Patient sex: M
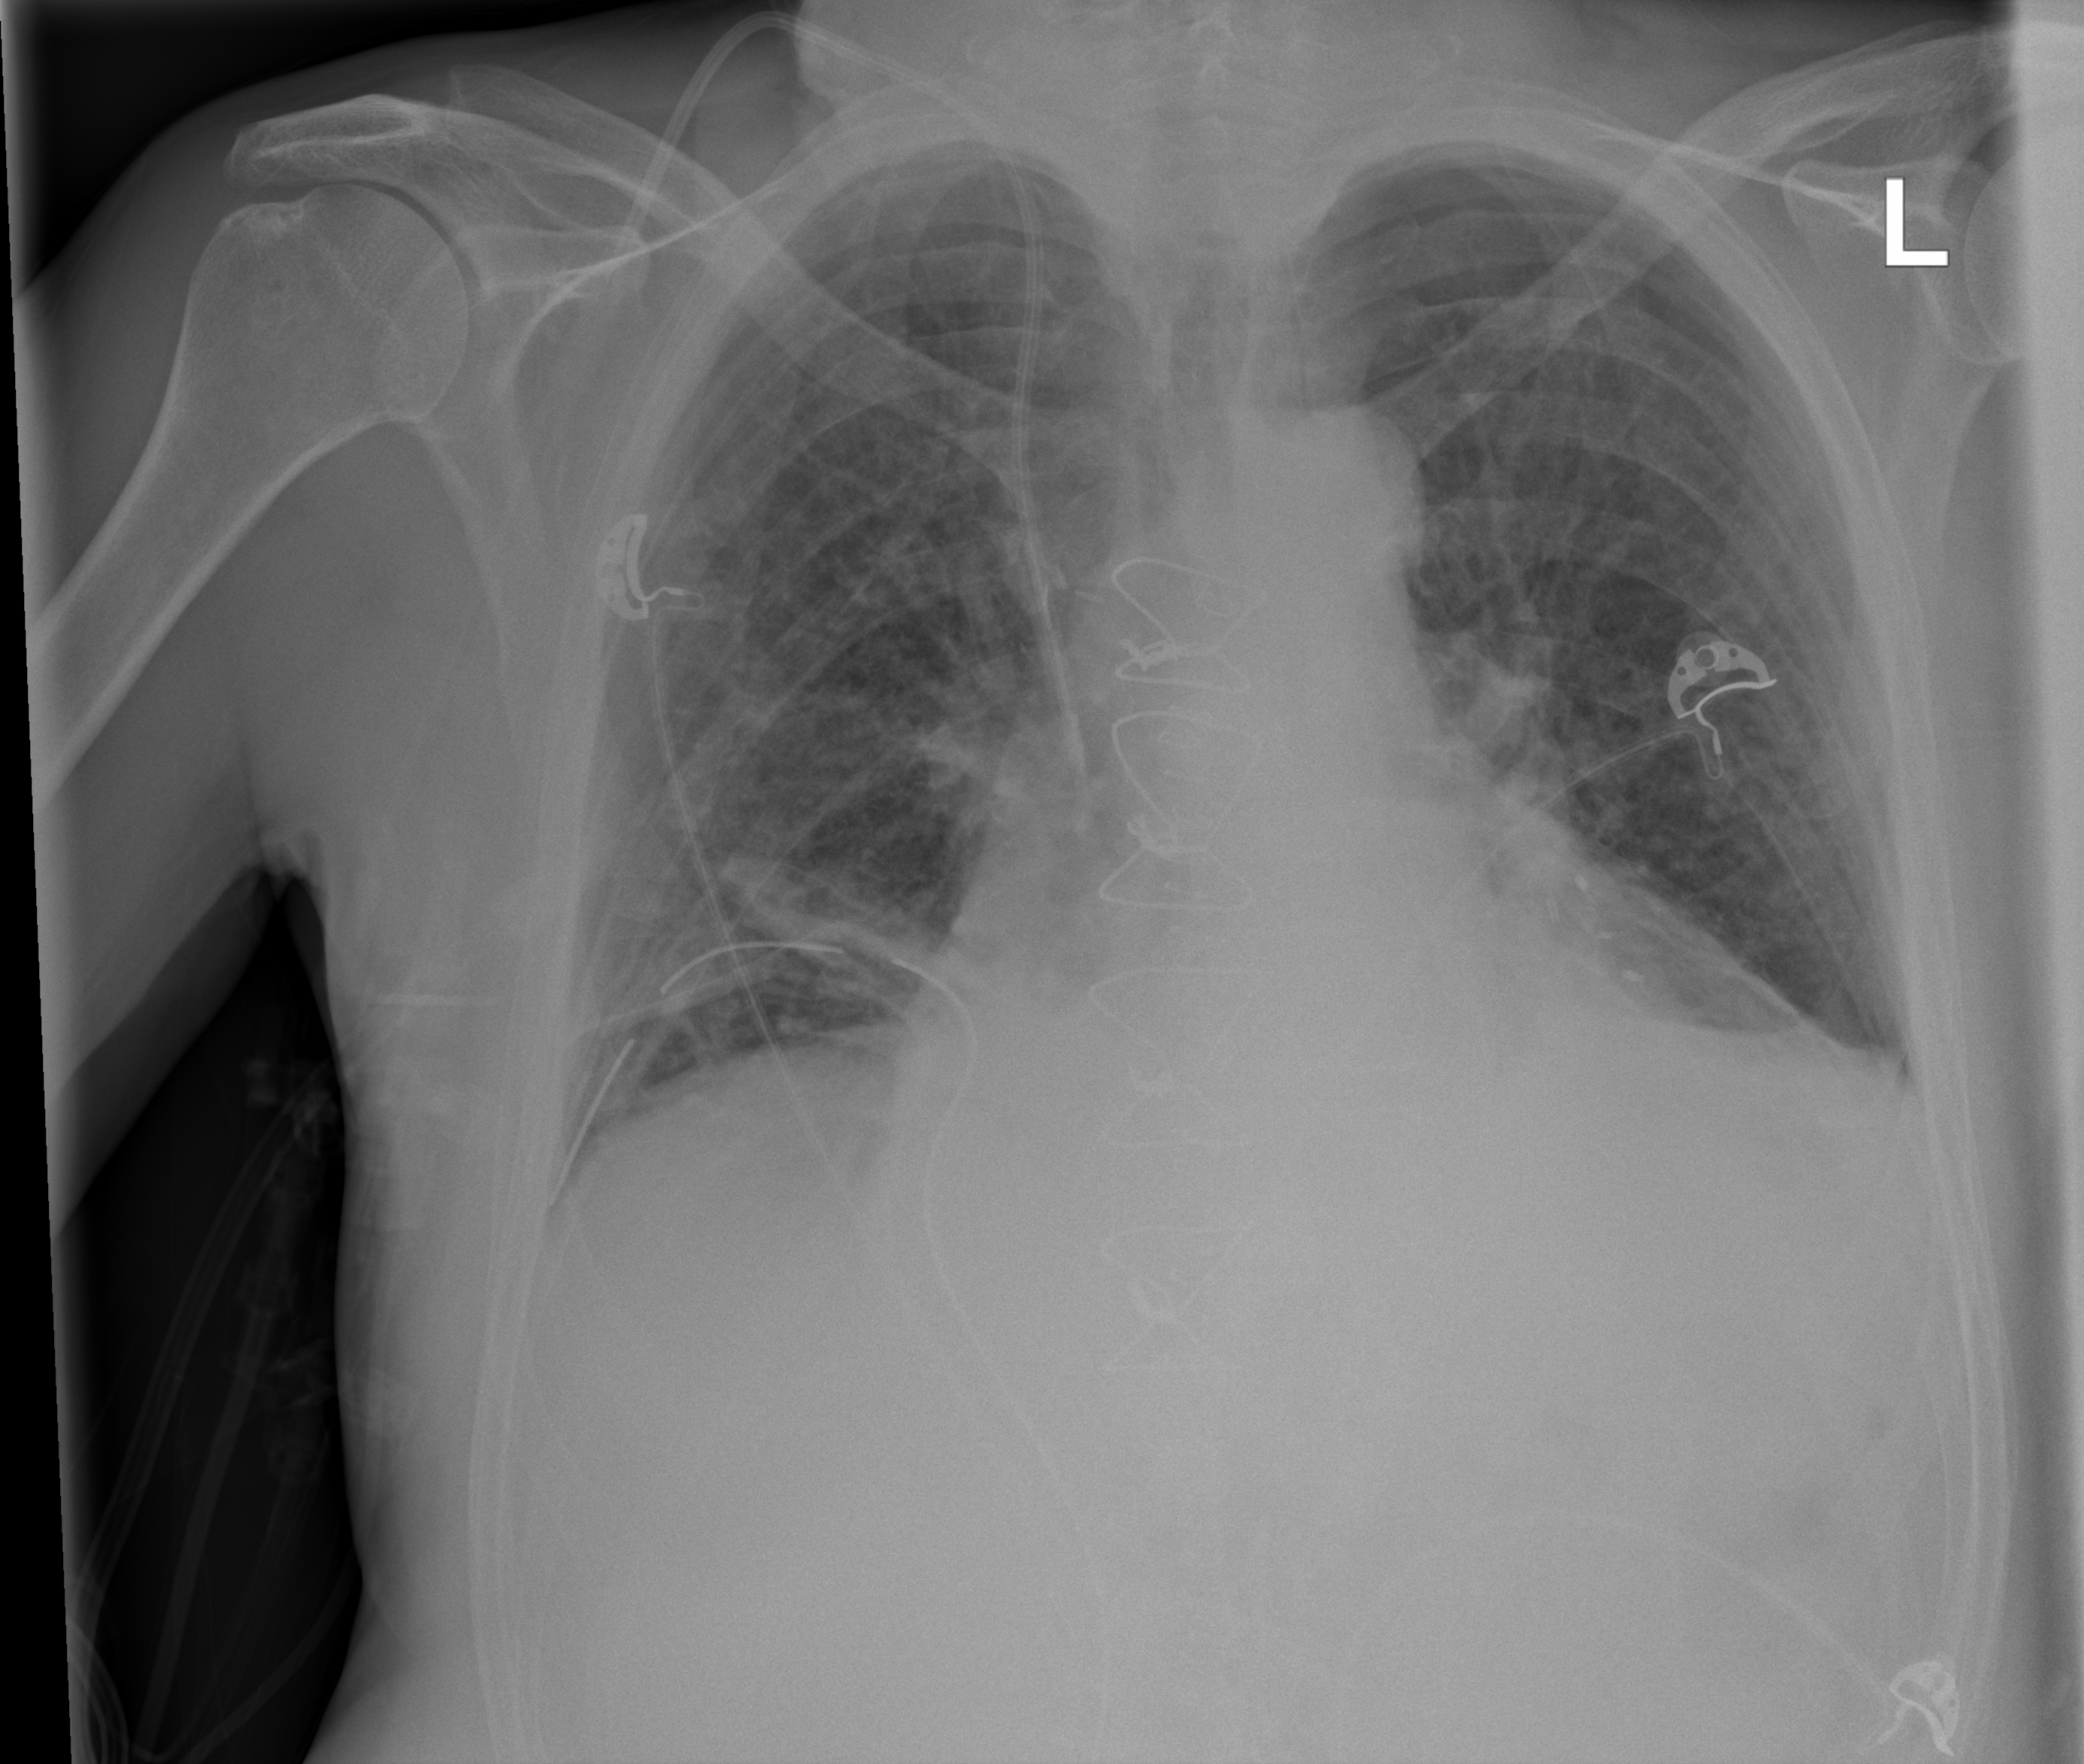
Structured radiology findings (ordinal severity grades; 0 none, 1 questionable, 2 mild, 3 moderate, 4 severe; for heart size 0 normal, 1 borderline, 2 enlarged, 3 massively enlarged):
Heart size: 2
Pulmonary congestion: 2
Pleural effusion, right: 0
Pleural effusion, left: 2
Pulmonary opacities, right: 0
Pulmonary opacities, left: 0
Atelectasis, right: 2
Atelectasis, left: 2